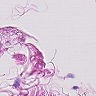
Metastatic tissue present: no